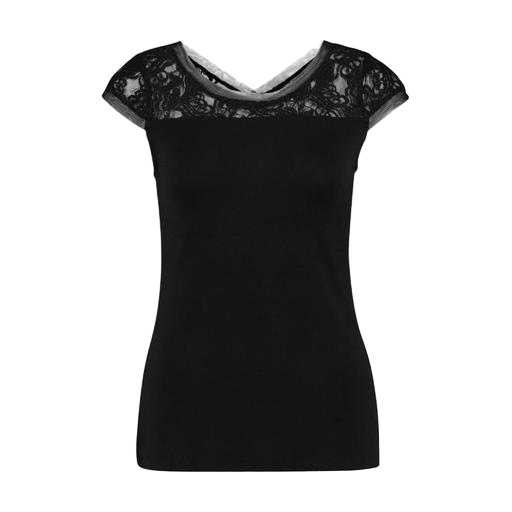
black lace-yoke jersey t-shirt, black lace-yoke jersey tee, short-sleeve top only macy, white background